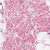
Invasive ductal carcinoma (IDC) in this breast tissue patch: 0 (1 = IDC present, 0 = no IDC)